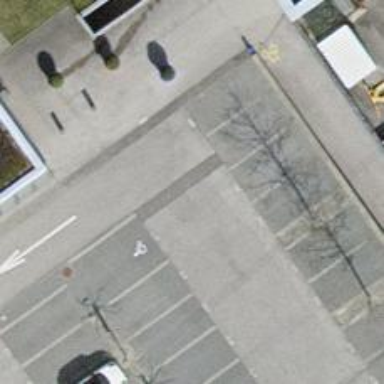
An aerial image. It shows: Parking aisle designated as service road.